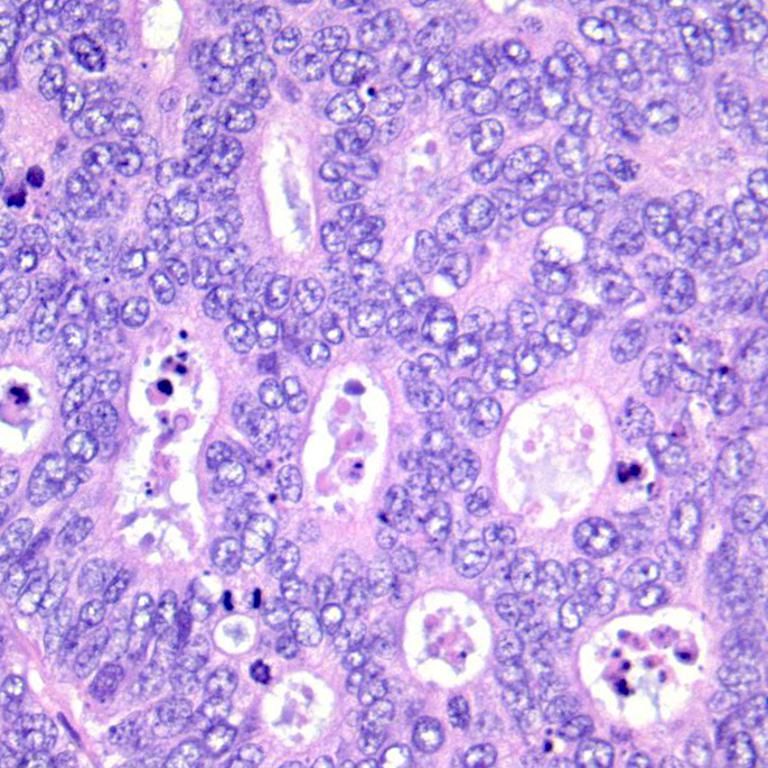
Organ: colon
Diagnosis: adenocarcinomas